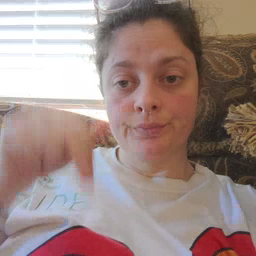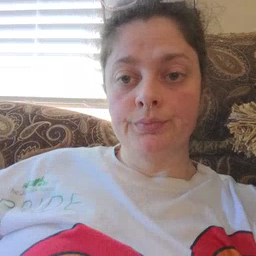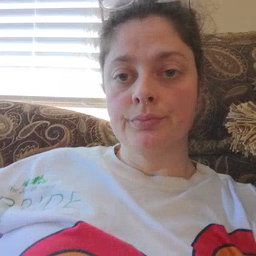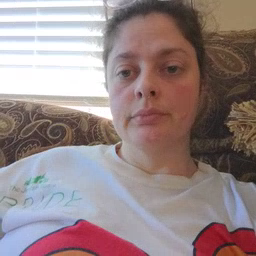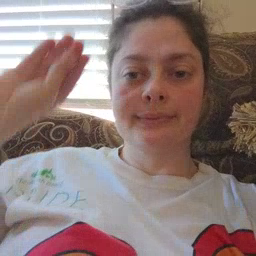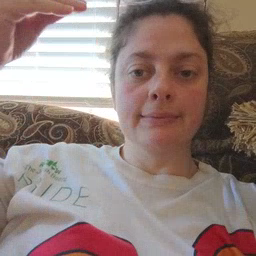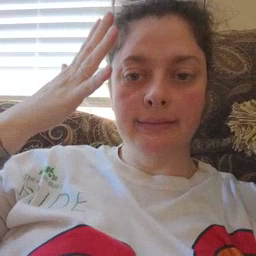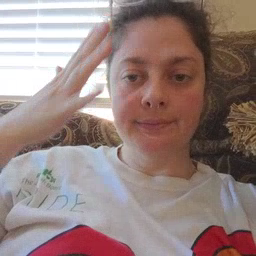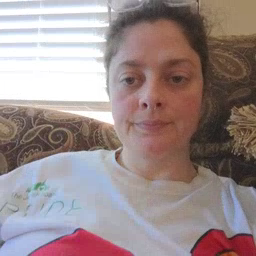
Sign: sun